九年级 · 立体几何学
从不同方向观察一个几何体, 所得的平面图形如图所示, 那么这个几何体的侧面积是 $($ 结果保留 $\pi)$.

从正面看

从左面看

从上面看
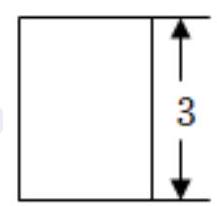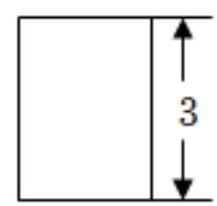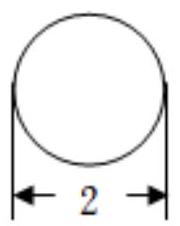
答案: $6 \pi$
解析: 解：由题意可得, 这个几何体是圆柱,

圆柱的侧面积 $=2 \pi \times 1 \times 3=6 \pi$.

故答案为: $6 \pi$.

根据三视图可知该几何体是圆柱, 再根据 “圆柱的侧面积=底面圆的周长 $x$ 高” 可得答案.

本题考查作图-三视图, 解题的关键是理解三视图的定义，属于中考常考题型.